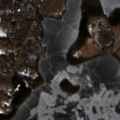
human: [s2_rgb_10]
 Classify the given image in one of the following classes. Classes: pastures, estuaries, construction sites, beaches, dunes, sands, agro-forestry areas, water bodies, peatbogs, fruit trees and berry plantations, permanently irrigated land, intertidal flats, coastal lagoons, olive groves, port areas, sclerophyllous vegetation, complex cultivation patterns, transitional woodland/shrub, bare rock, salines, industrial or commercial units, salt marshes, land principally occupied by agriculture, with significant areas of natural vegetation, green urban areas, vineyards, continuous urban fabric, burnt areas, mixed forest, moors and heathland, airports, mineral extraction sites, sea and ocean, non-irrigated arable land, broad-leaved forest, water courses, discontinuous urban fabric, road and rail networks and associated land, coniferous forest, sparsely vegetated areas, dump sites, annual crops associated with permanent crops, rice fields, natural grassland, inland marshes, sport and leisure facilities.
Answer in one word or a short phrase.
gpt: sport and leisure facilities, complex cultivation patterns, land principally occupied by agriculture, with significant areas of natural vegetation, inland marshes, water bodies